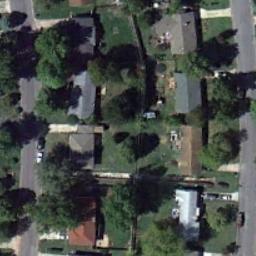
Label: medium_residential